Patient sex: M
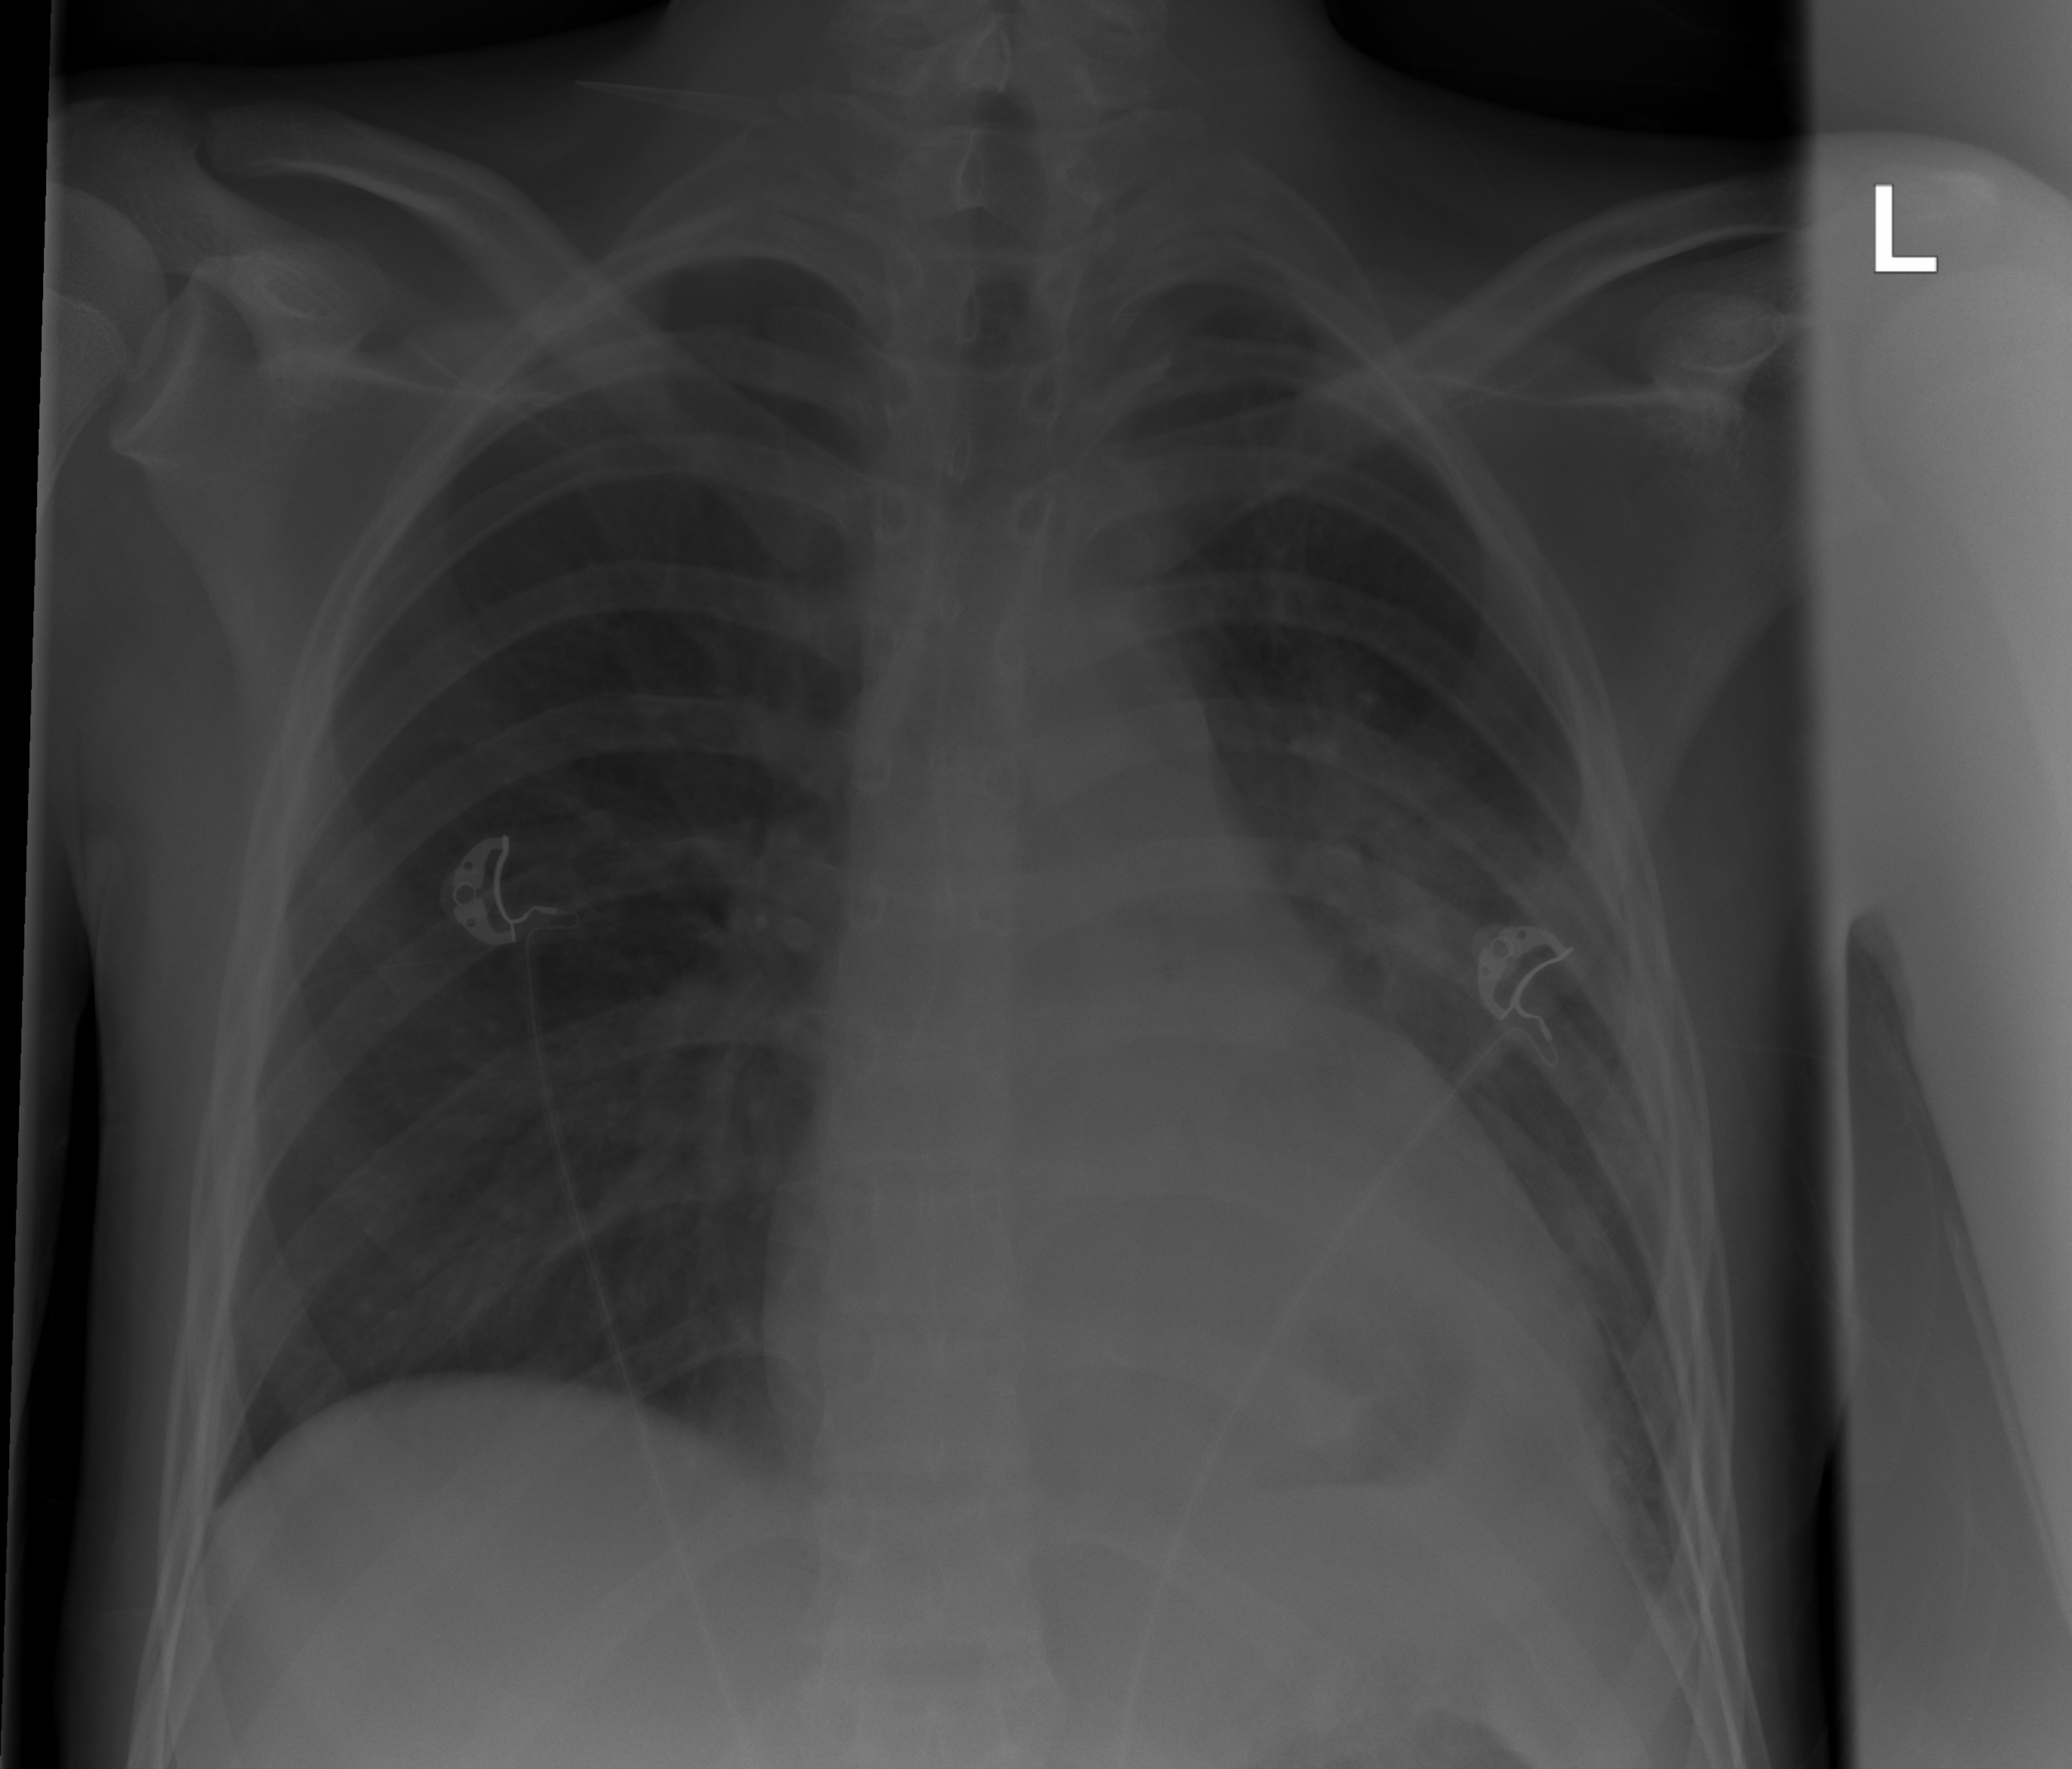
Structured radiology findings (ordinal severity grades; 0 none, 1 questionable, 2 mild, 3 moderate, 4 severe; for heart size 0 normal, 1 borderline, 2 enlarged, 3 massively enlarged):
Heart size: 2
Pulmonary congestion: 1
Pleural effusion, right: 0
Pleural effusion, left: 2
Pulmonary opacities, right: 0
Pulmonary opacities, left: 2
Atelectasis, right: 0
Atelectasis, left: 2